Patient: sex M, age 62
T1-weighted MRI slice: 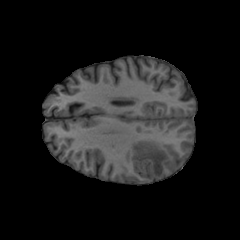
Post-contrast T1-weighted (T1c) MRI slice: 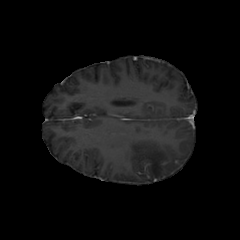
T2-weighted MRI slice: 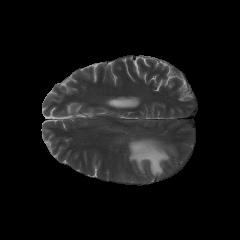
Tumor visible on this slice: yes
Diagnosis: Glioblastoma, IDH-wildtype
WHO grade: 4